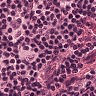
Metastatic tissue present: no